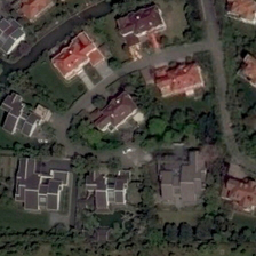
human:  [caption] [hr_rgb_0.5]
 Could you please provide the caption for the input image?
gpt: Nearby is a residential area.

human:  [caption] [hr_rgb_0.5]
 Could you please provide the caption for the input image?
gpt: There is a residential area nearby.

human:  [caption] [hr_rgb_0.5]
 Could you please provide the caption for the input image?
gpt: The neighborhood is residential district.

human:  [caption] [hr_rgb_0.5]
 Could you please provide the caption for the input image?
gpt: This is a residential area.

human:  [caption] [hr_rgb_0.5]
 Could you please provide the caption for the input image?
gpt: There is a residential area nearby.